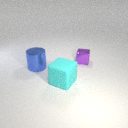
small purple metal cube behind large blue metal cylinder